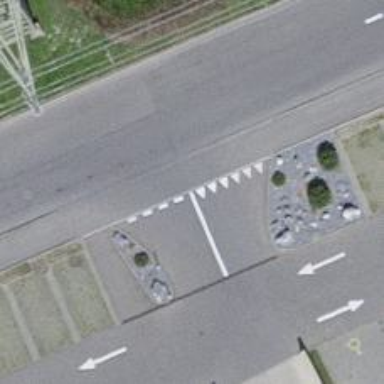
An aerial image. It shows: Road with "give way" sign.